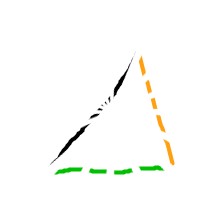
Shape: triangle